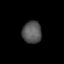
Tissue: lung
Cell type: Fibroblasts
Senescence score: 0.5645
Nuclear area (px): 418
Mean DAPI intensity: 86.907